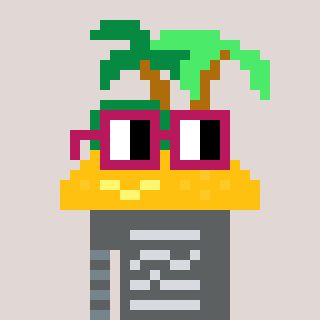
a pixel art character with square dark red glasses, a island-shaped head and a grayscale-colored body on a warm background